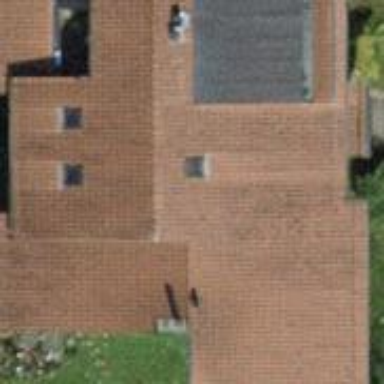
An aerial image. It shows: Building with tiled roof.